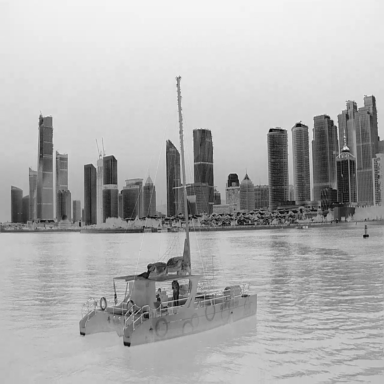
There is a sailboat in the infrared image.